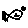
Label: fish